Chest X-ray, AP view. Patient: 34 years old, sex F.
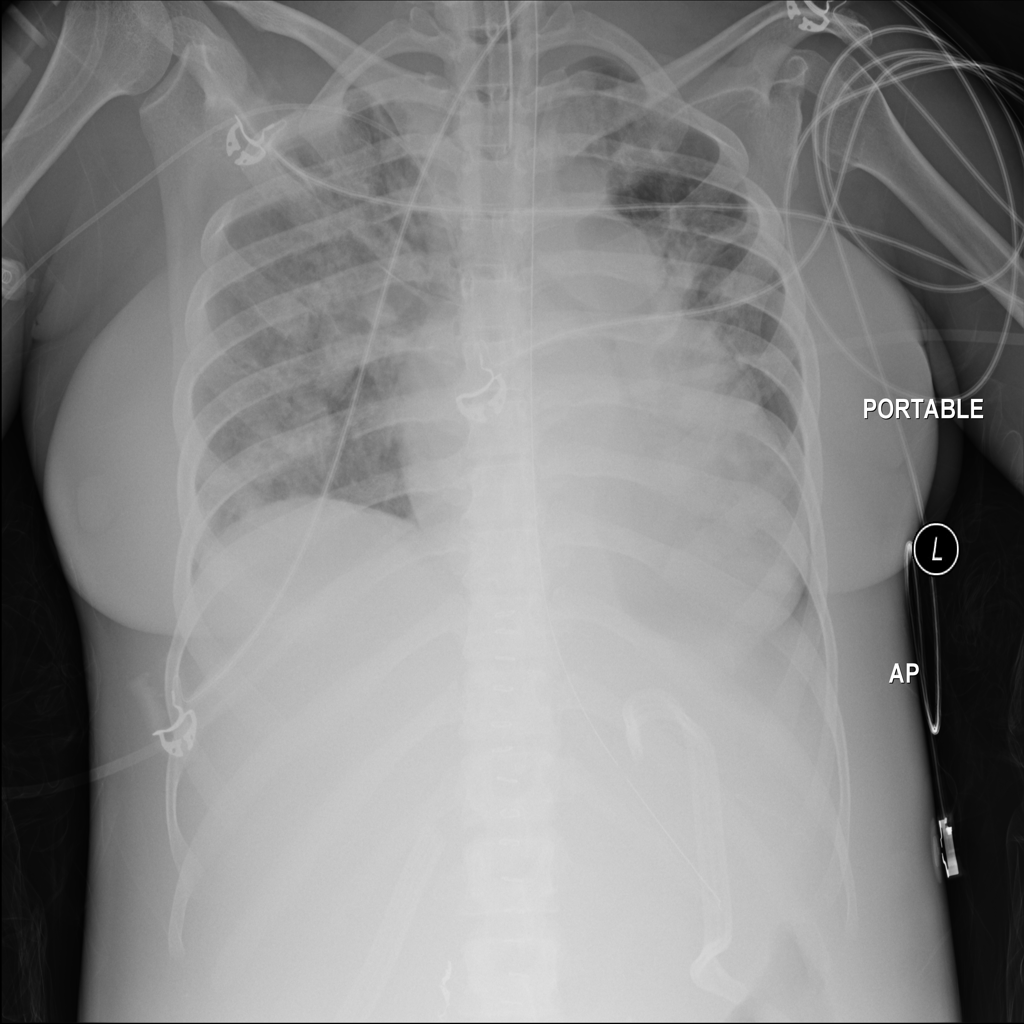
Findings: Infiltration